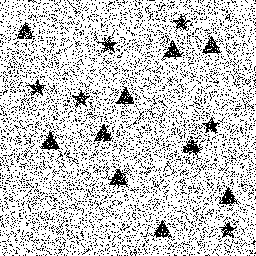
Squares: 0
Triangles: 10
Stars: 6
Total shapes: 16